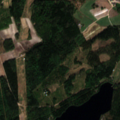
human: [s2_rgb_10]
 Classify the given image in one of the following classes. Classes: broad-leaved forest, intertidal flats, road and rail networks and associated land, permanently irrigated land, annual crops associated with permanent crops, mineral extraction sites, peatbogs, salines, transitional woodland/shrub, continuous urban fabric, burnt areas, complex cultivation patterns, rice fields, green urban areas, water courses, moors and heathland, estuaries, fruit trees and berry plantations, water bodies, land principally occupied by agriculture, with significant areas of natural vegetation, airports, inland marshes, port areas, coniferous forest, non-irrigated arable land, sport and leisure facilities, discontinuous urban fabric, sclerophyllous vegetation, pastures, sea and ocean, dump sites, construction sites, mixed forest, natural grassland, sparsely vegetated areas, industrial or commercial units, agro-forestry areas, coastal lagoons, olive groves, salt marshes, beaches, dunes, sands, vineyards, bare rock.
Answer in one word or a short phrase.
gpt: non-irrigated arable land, land principally occupied by agriculture, with significant areas of natural vegetation, coniferous forest, mixed forest, transitional woodland/shrub, water bodies